Question: For some reason, my map has a big grey area on it, until I move it which makes it appear.
But on the first look, there's a part missing. I've seen this quite a lot around the web before but never wondered about how to fix it until now.
This is a simple Mapbox map using MarkerClusterGroup for clusters.
Here's a screenshot and the link to the page:

<URL>
So I was wondering, is there any easy known fix for that kind of behavior?
I can add code snippets if required.
Thanks and have a nice day!
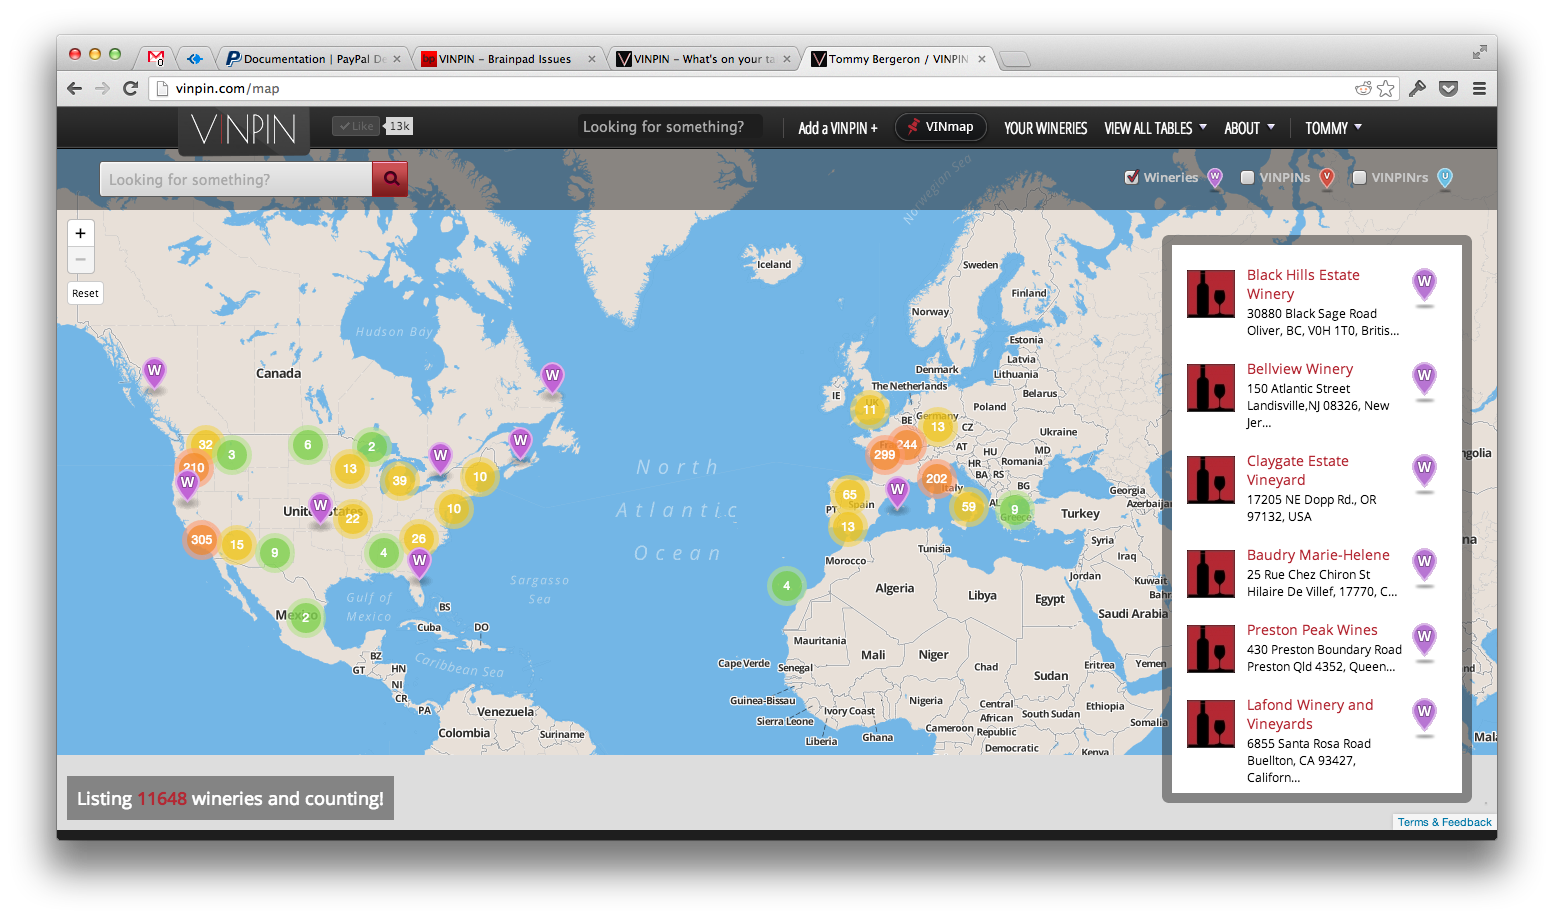
Answer: It seems the map element size has changed since the initialization and you did not invalidate it.
Did you change the visibility (eg. 'display: none' style), position (eg. 'position: absolute' or 'position: fixed' like in affix), or removed any HTML element dynamically (with JS)? Perhaps, you are loading the resources in the wrong order and styles are loaded after the 'leaflet.js'? Or, perhaps you changed margins or padding? These kind of operations can change the size of other elements implicitly and the Leaflet applet loads the tiles only for an area covered by its old size. It shows already loaded tiles correctly in this "grey" area, though, so you can scroll up and the grey space at the bottom will be filled then.
If this is the case, you should execute <URL> method on your Leaflet map object.